Question: My need is to draw a ECG graph on canvas for socket data per every data iteration.

I tried to look into several graph plugins which use canvas to plot graphs, tried <URL> but didn't succeed.
I Tried to plot graph using below basic html5 canvas drawline with sample data.
'''
var fps = 60;
var n = 1;
drawWave();
function drawWave() {
setTimeout(function() {
requestAnimationFrame(drawWave2);
ctx.lineWidth = "2";
ctx.strokeStyle = 'green';
// Drawing code goes here
n += 1;
if (n >= data.length) {
n = 1;
}
ctx.beginPath();
ctx.moveTo(n - 1, data[n - 1] * 2);
ctx.lineTo(n, data[n] * 2);
ctx.stroke();
ctx.clearRect(n + 1, 0, 10, canvas.height);
}, 1000 / fps);
}
'''
But it is not giving me the exact graph view as attached image. I'm not able to understand how to achieve graph like ecg graph. Please help me to get rid of this problem.
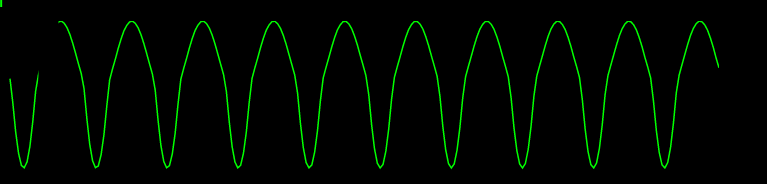
Answer: The characteristics with an ECG is that is plots the signal horizontally headed by a blank gap. When the end of the right side is reached is returns to left side and overdraw the existing graph.
# DEMO

'''
var ctx = demo.getContext('2d'),
w = demo.width,
h = demo.height,
/// plot x and y, old plot x and y, speed and scan bar width
speed = 3,
px = 0, opx = 0,
py = h * 0.8, opy = py,
scanBarWidth = 20;
ctx.strokeStyle = '#00bd00';
ctx.lineWidth = 3;
/// for demo we use mouse as signal input source
demo.onmousemove = function(e) {
var r = demo.getBoundingClientRect();
py = e.clientY - r.top;
}
loop();
'''
The loop will plot whatever the signal amplitude is at any moment. You can inject a sinus or some other signal or read from an actual sensor over Web socket etc.
'''
function loop() {
/// move forward at defined speed
px += speed;
/// clear ahead (scan bar)
ctx.clearRect(px,0, scanBarWidth, h);
/// draw line from old plot point to new
ctx.beginPath();
ctx.moveTo(opx, opy);
ctx.lineTo(px, py);
ctx.stroke();
/// update old plot point
opx = px;
opy = py;
/// check if edge is reached and reset position
if (opx > w) {
px = opx = -speed;
}
requestAnimationFrame(loop);
}
'''
To inject a value simply update 'py' (outside loop).